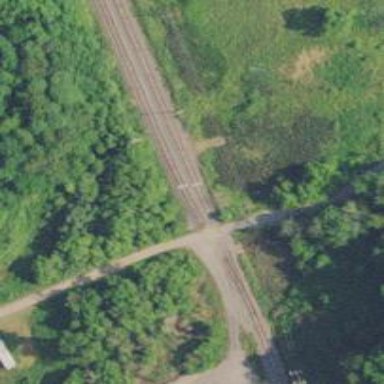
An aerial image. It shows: Railway spur service.